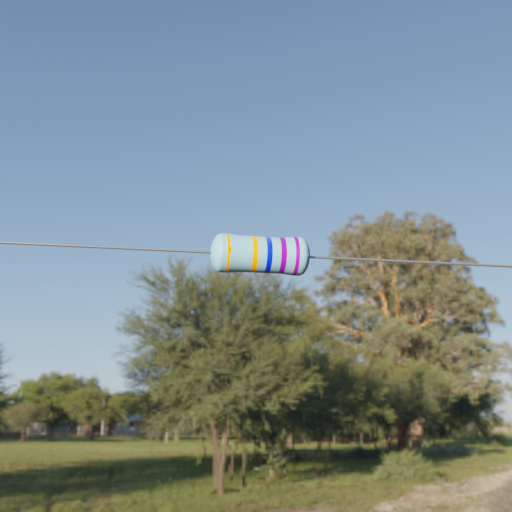
Resistor colour bands (in order): orange, orange, blue, violet, violet